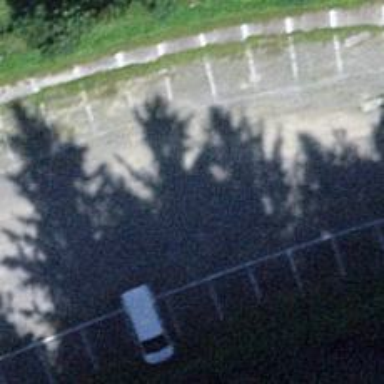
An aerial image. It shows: Road serving as parking aisle.